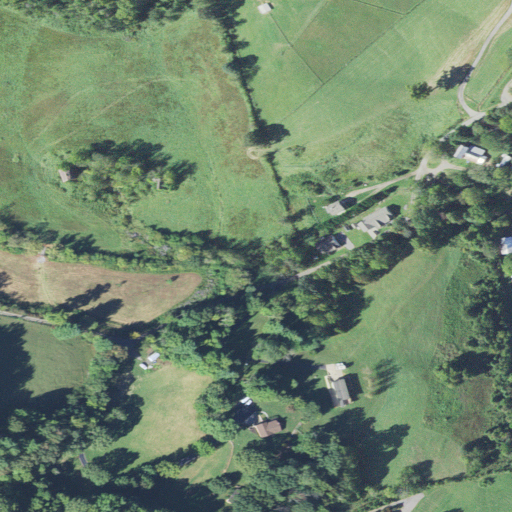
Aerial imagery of valley in North Carolina named Patton Cove containing pasture, deciduous forest, open development, mixed forest, low intensity development, and medium intensity development